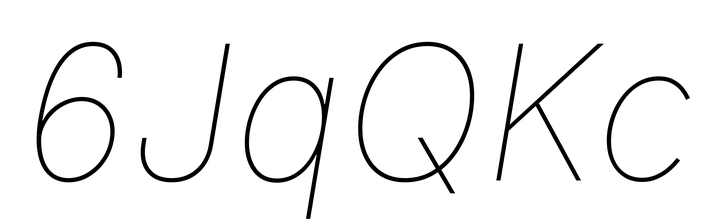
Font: Inter-Italic_Thin_Italic